Field crop: tomato
Growth stage: 2
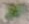
Species: solanum